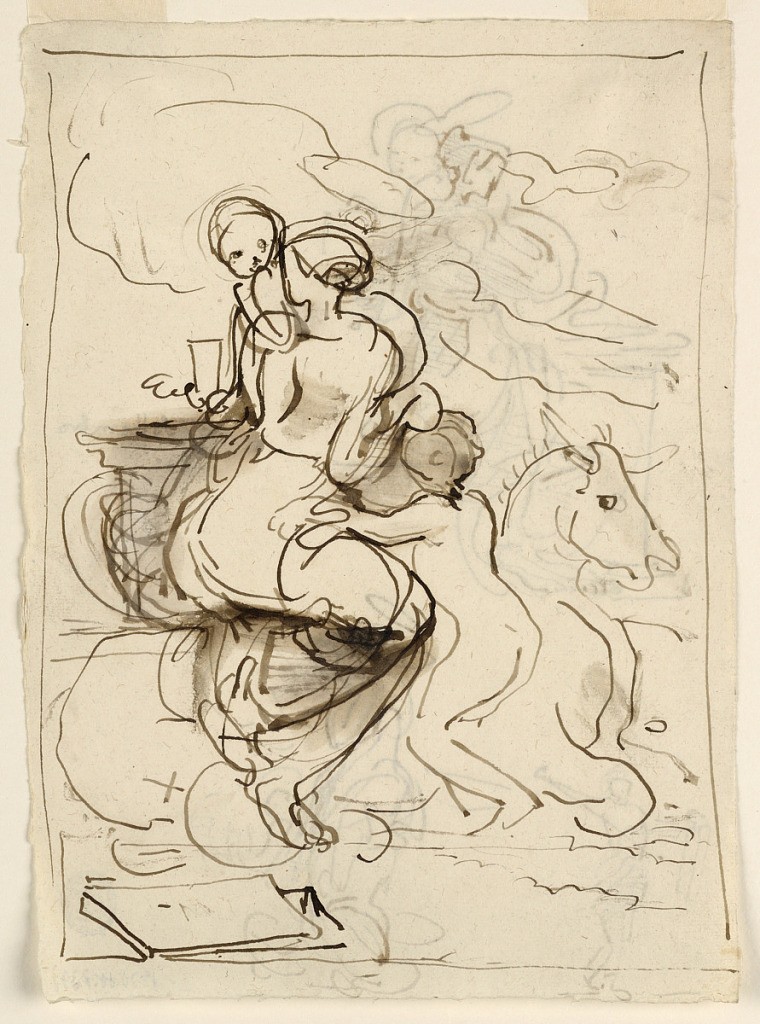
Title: Sketches of the Virgin with the Child and a Saint
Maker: Fortunato Duranti, Italian, 1787 - 1863
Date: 1835
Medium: Pen and ink, brush and brown watercolor on paper
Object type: Drawing
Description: One side. The Virgin is riding an ass. She is seen from the right side, from the back; the Child stands beside her, his left arm resting on her right leg, his head seen from the back. At left, near the head of the Virgin, is the head of an angel. Framing line. Verso: the Virgin sits, turned toward the left, at a table, the Infant standing behind her, holding a book. The sketch is above, at left. Below, at left: a saint, his hips covered with a cloth, a staff in his raised left hand, and a book in his right one. At right, the Virgin standing turned toward right. Behind her, at right, is the Child. Written in the center, at right: "2" Settembre 1835."